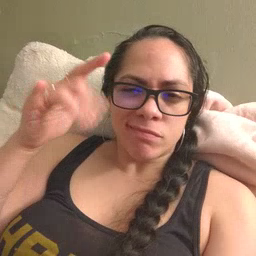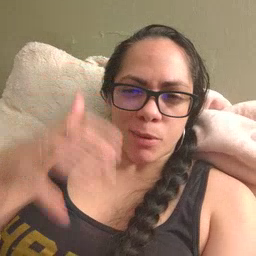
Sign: helicopter